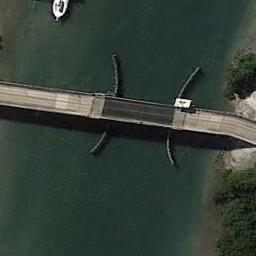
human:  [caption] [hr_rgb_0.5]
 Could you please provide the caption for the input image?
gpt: There is a bridge with a boat over the deep green river .

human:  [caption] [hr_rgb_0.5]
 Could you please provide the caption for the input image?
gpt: A bridge built on a dark green river and a boat on the river .

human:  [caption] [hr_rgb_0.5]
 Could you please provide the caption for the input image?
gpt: A bridge connects the land on both sides of the turquoise river  There is a curved bracket under the bridge and a boat in the river .

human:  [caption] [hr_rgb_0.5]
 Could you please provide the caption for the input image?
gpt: Both sides of the river are dense forests .

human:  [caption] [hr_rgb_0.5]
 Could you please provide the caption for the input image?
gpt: Many trees are around the bridge .